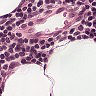
Metastatic tissue present: no